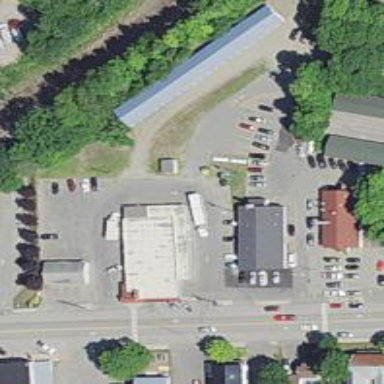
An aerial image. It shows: Supermarket building.